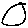
Label: moon